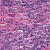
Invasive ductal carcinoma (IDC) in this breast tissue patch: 1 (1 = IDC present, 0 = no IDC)